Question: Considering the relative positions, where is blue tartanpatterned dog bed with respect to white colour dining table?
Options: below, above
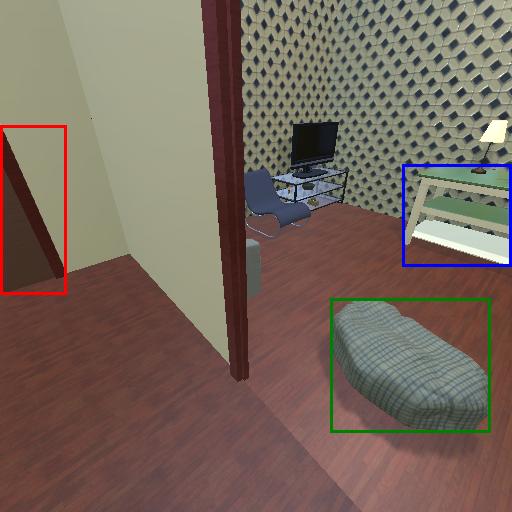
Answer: below